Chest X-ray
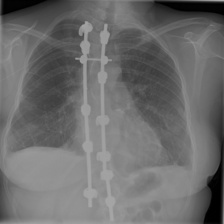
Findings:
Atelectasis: negative
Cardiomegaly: negative
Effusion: negative
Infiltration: negative
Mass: negative
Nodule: negative
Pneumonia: negative
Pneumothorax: negative
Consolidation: negative
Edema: negative
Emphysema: negative
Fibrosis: negative
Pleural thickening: negative
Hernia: negative